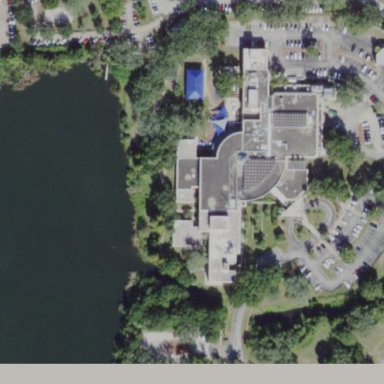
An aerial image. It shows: Healthcare facility identified as hospital.